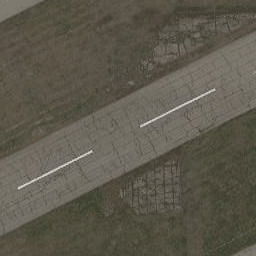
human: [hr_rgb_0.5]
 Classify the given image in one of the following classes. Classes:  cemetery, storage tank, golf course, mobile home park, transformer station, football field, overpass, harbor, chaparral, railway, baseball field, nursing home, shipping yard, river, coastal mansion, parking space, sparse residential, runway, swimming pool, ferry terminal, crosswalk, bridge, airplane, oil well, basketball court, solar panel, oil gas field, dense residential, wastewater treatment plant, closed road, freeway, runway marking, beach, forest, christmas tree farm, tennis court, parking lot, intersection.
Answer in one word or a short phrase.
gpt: runway